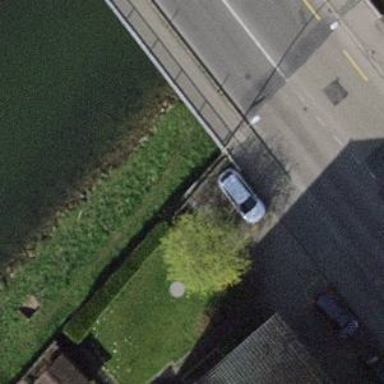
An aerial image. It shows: Asphalt footway that serves as sidewalk on bridge.